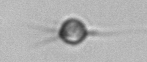
Label: Acanthoica_quattrospina